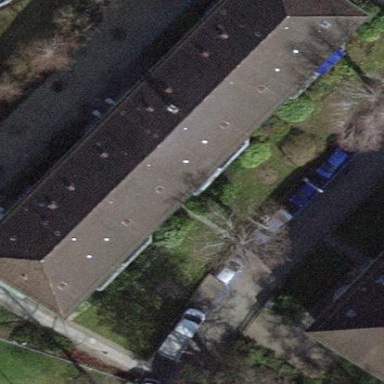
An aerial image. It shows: Hipped roof apartment building.